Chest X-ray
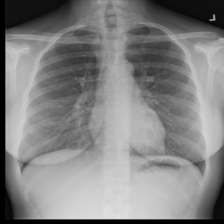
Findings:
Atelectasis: negative
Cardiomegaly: negative
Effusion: negative
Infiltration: negative
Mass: negative
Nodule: negative
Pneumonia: negative
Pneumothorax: negative
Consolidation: negative
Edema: negative
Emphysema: negative
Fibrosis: negative
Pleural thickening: negative
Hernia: negative